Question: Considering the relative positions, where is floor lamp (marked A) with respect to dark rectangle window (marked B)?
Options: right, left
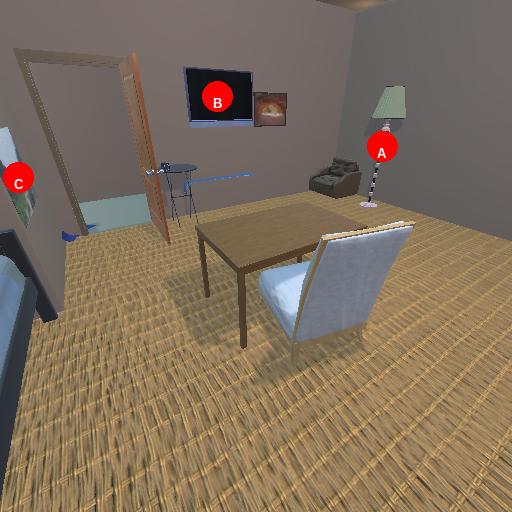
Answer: right